Interaction volume radius: 5 \u00c5
Interaction volume height: 15 \u00c5
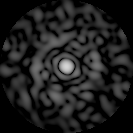
Disorder parameter: 0.8718